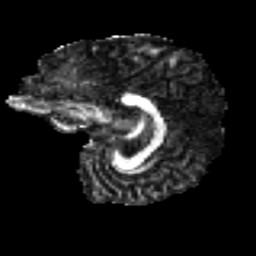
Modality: FA
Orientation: sagittal
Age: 49
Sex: female
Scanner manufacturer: ge
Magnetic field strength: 3 T
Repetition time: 7.8 s
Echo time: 0.0611 s